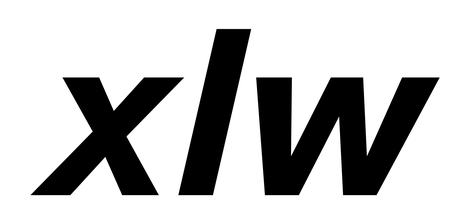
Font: InstrumentSans-Italic_Bold_Italic